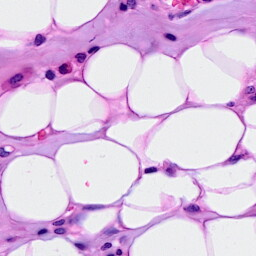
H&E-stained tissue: Breast